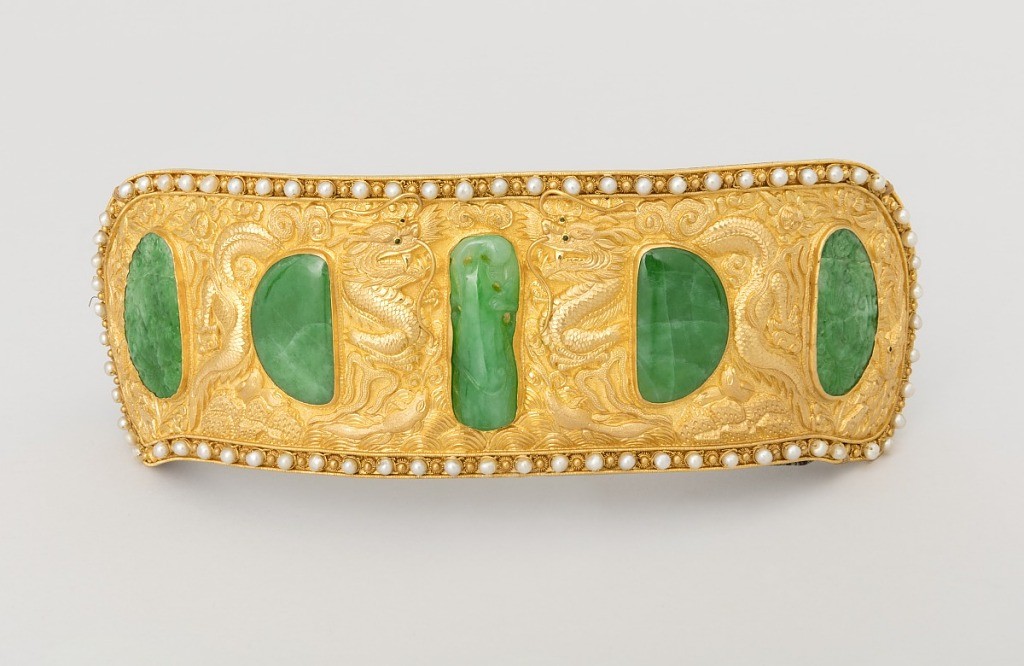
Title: Head ornament
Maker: Tinfook
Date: ca. 1890
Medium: Gold, jade, pearls; velvet-covered silk-lined case
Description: with original box